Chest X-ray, AP view. Patient: 44 years old, sex M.
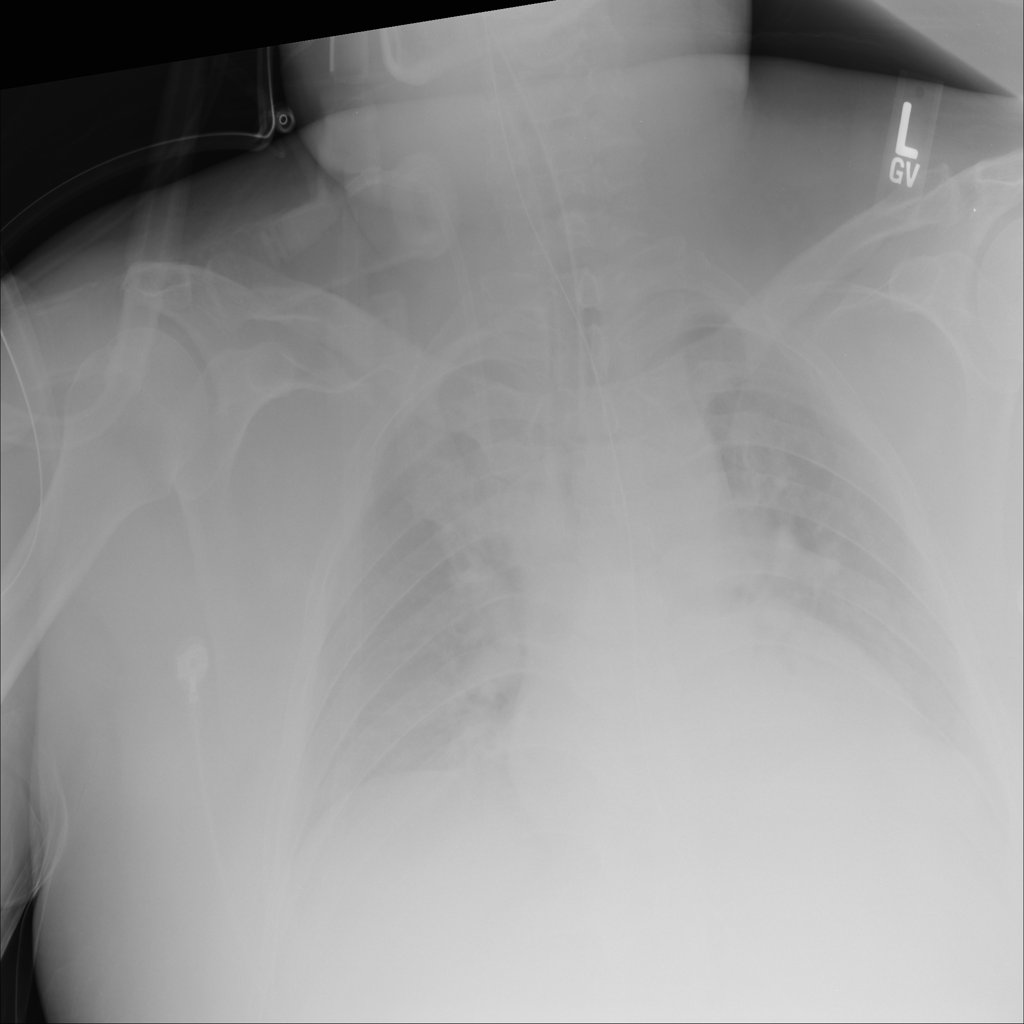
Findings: No Finding